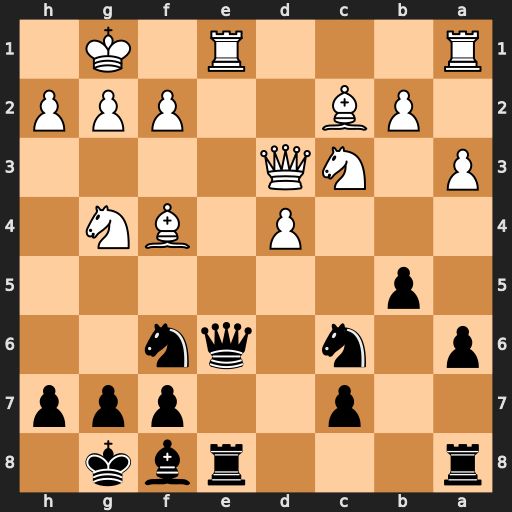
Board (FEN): r3rbk1/2p2ppp/p1n1qn2/1p6/3P1BN1/P1NQ4/1PB2PPP/R3R1K1
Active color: b
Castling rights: -
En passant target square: -
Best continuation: Qxe1+ Rxe1 Rxe1+